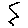
Label: zigzag